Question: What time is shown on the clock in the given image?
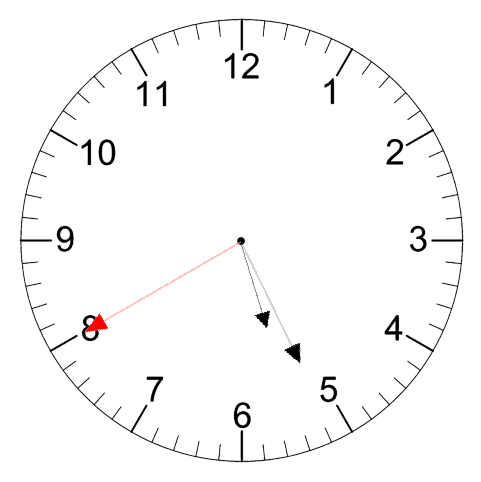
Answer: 05:25:40